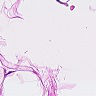
Metastatic tissue present: no